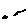
Label: triangle